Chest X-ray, PA view. Patient: 70 years old, sex M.
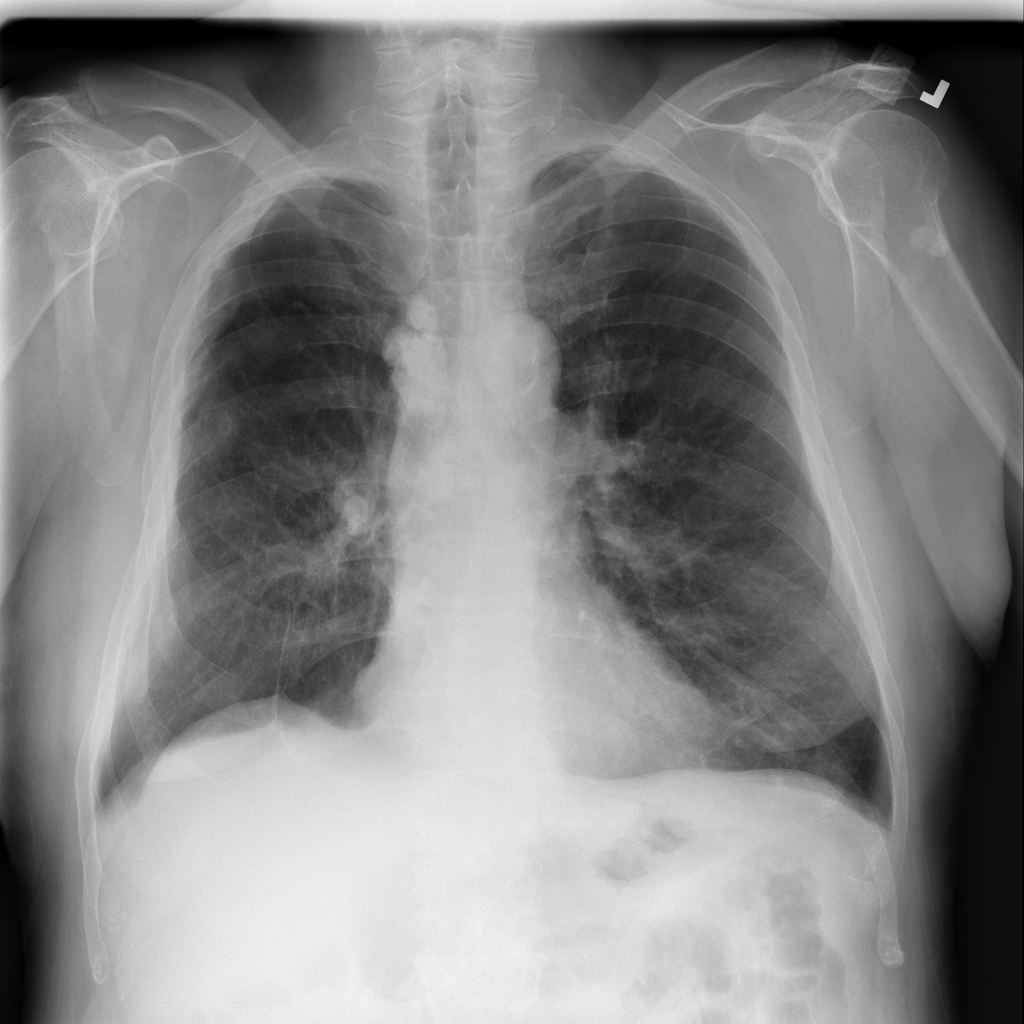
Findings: Pleural_Thickening